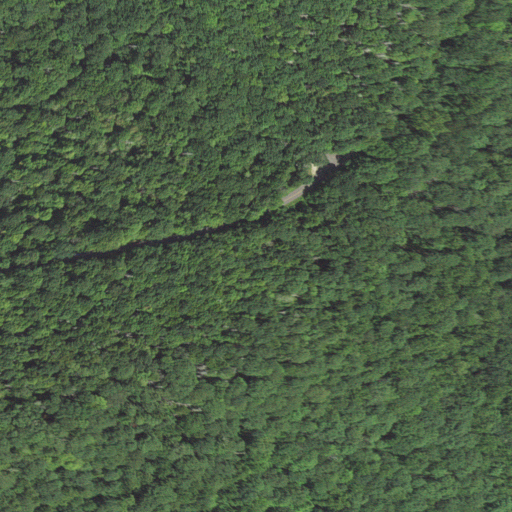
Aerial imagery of gap in North Carolina named Deep Gap containing deciduous forest, mixed forest, open development, shrub, and grassland